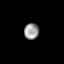
Tissue: skin
Cell type: Epithelial cells
Senescence score: 0.1717
Nuclear area (px): 231
Mean DAPI intensity: 155.416